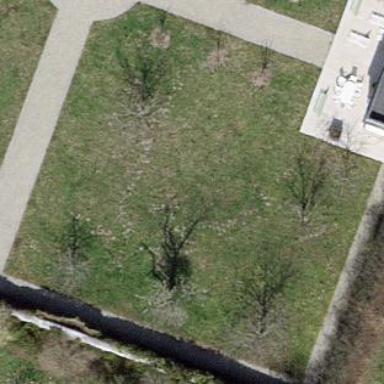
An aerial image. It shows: Open area covered with grass.